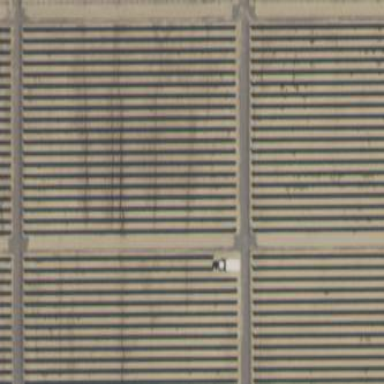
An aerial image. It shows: Solar power generator utilizing photovoltaic panels.